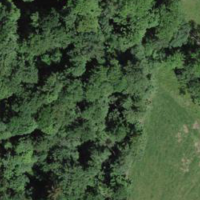
EUNIS habitat code: 44
Species observed at this site:
Lamium galeobdolon